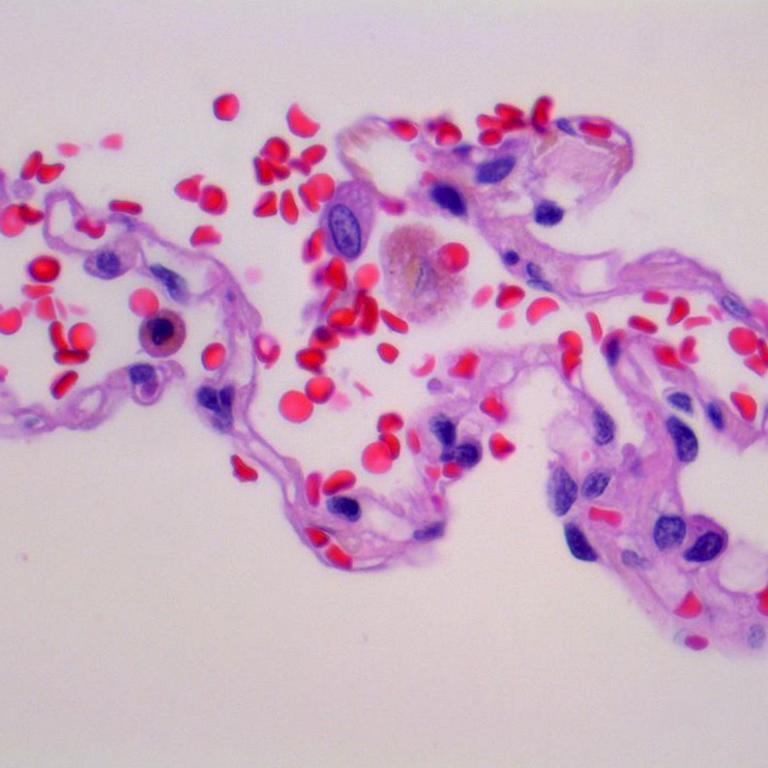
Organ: lung
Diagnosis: benign